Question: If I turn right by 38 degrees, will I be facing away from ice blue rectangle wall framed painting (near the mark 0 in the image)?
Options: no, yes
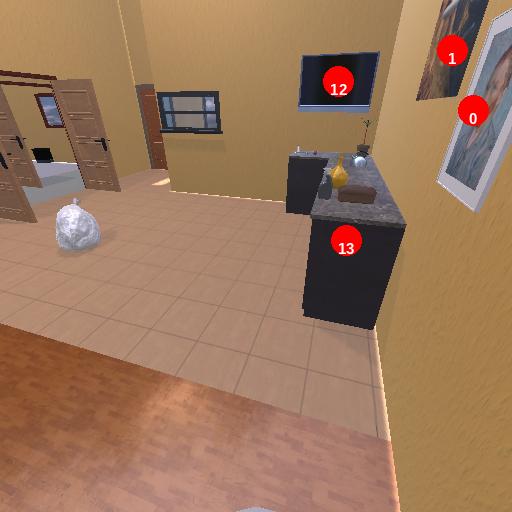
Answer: no